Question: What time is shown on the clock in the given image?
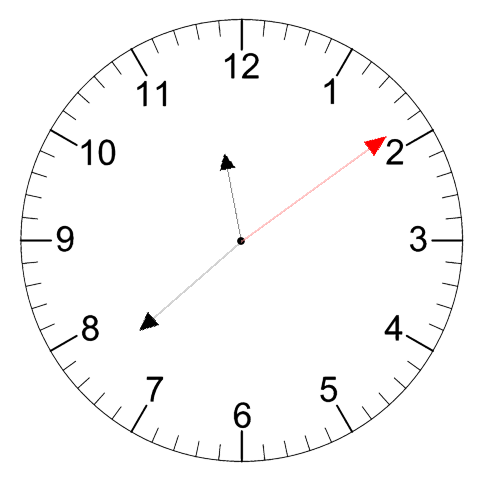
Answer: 11:38:09